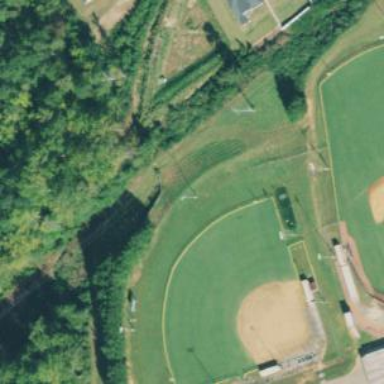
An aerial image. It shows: Baseball pitch for leisure and sports activities.